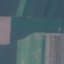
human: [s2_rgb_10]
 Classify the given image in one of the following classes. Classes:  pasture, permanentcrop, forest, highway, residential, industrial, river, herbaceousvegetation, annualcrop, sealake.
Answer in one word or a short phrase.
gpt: AnnualCrop